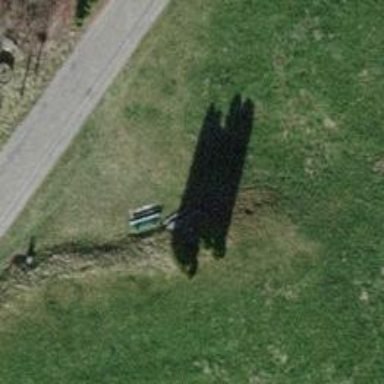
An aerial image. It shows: Green bench.